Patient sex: F
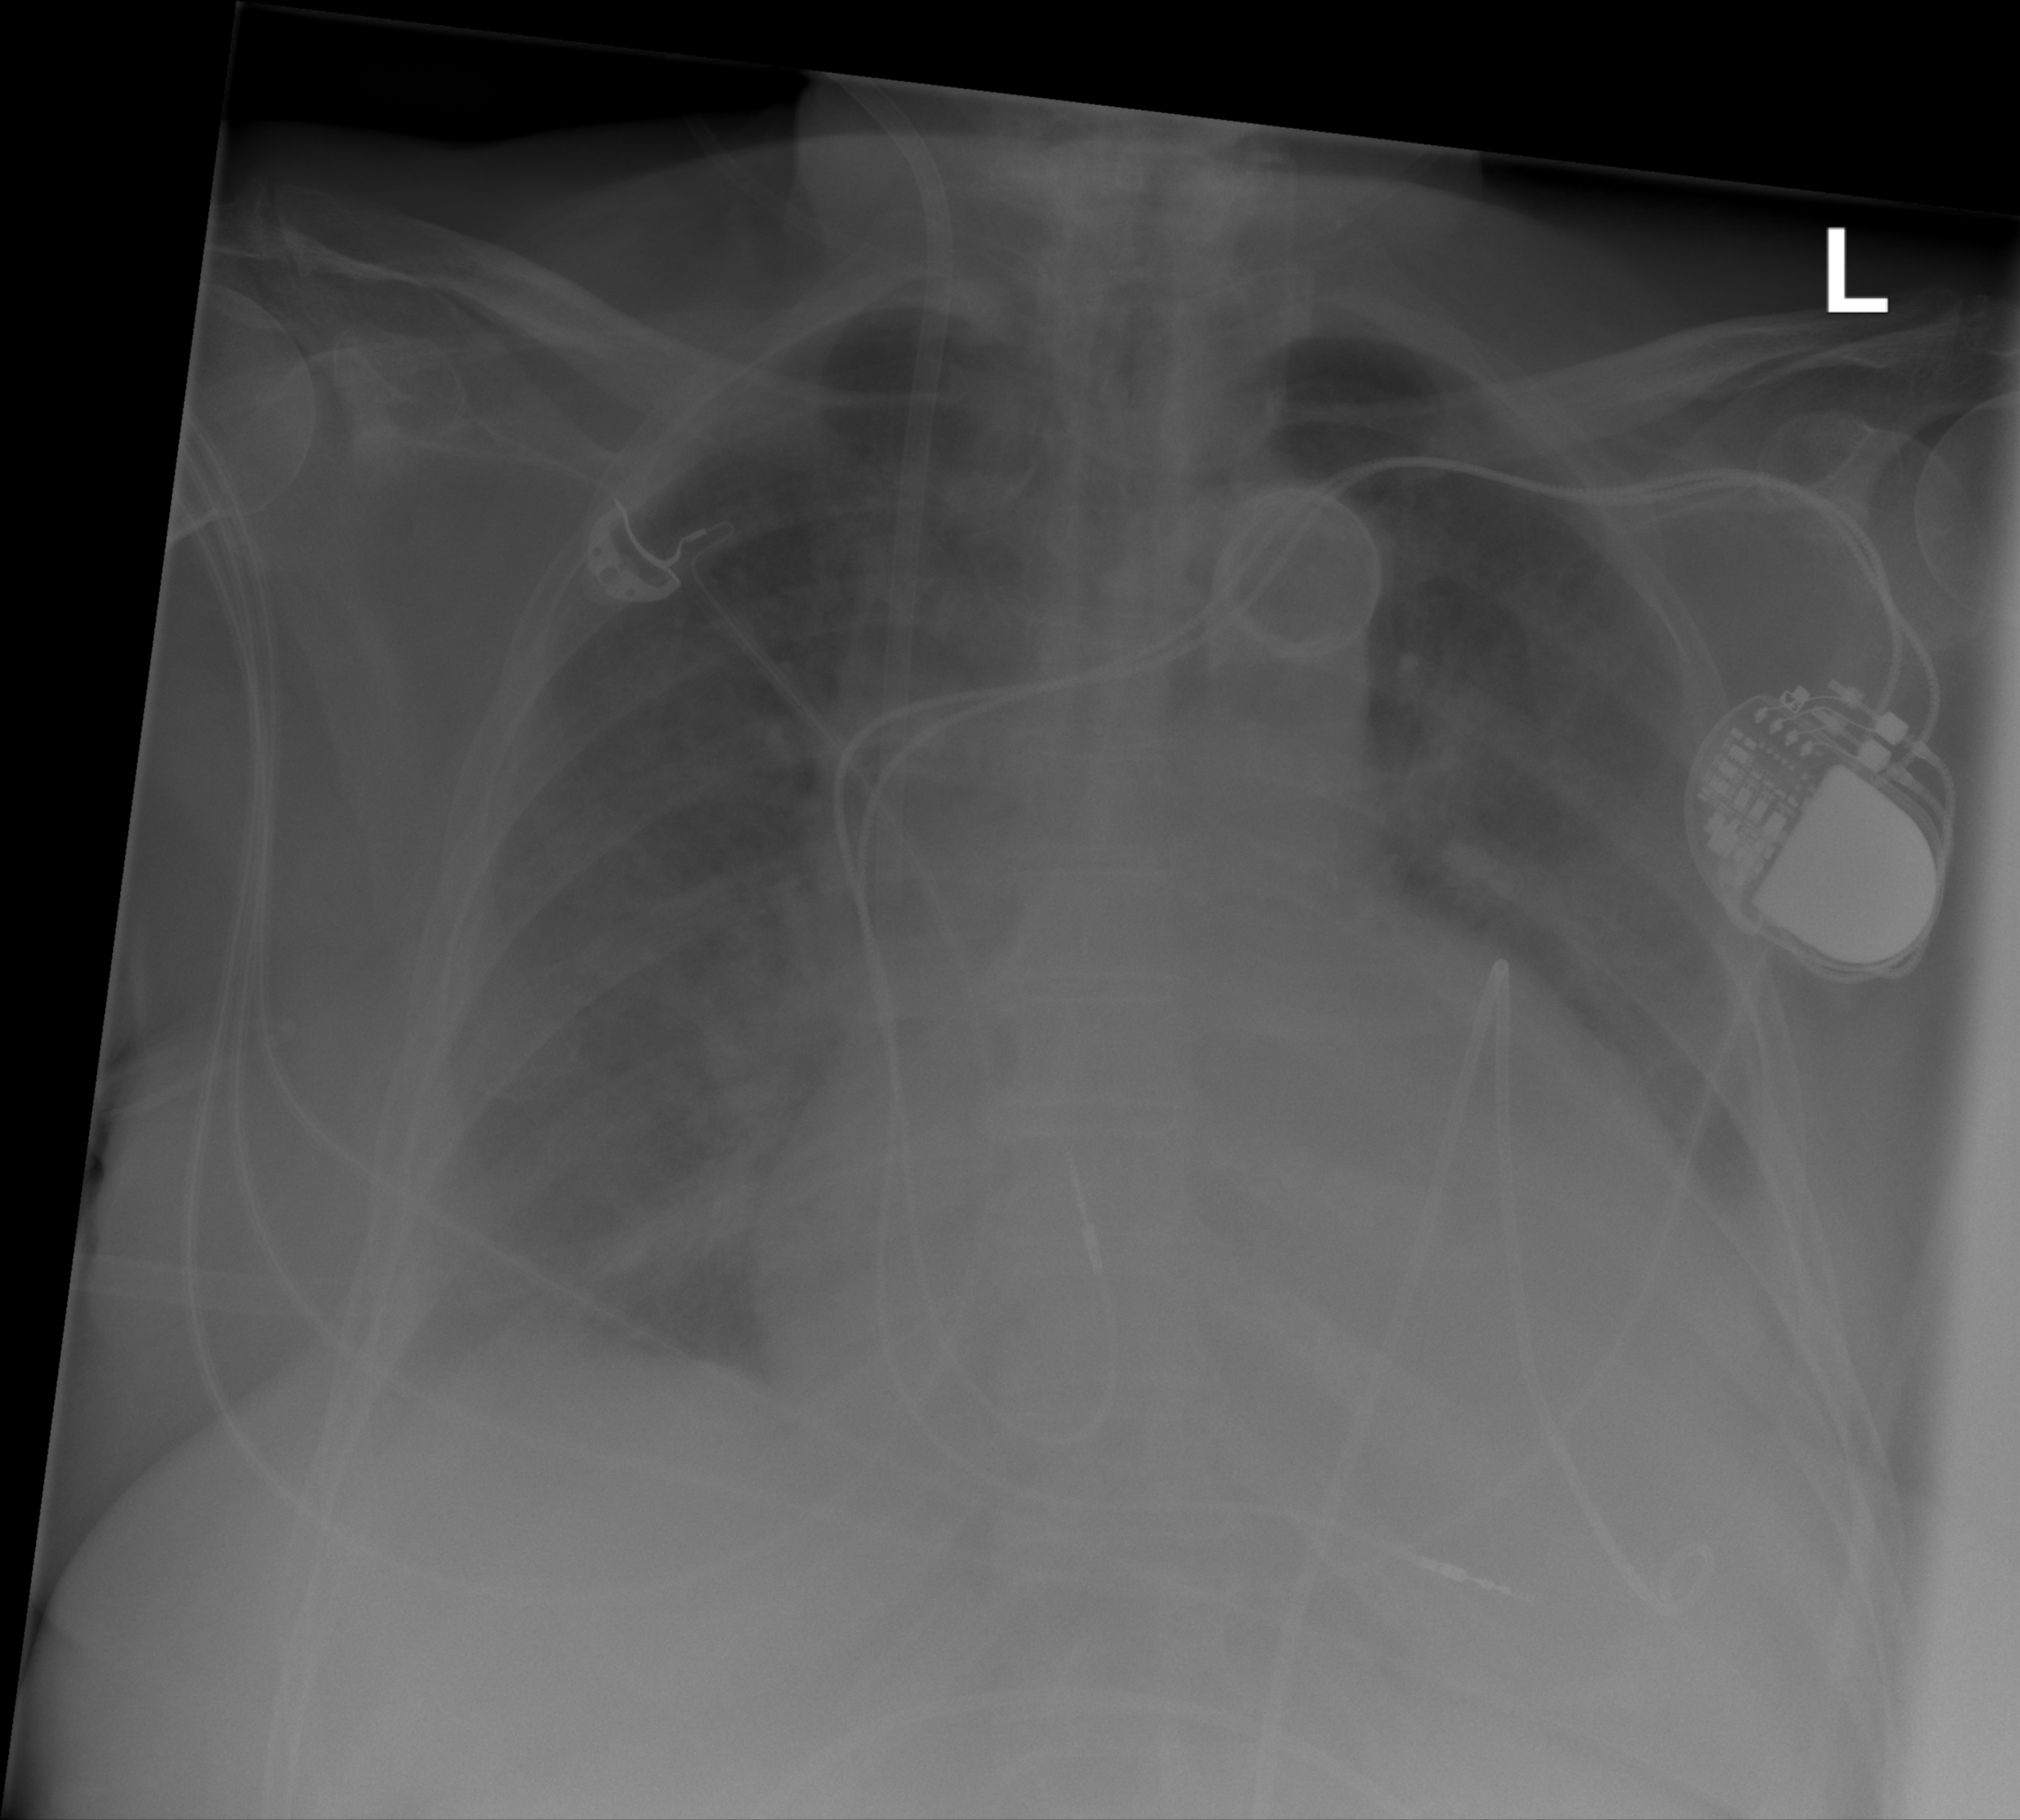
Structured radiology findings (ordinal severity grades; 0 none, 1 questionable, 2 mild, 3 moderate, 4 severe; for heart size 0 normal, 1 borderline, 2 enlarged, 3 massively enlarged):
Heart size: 2
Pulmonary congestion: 2
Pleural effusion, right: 2
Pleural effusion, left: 1
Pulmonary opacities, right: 0
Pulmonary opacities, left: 0
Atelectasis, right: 2
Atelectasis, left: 2